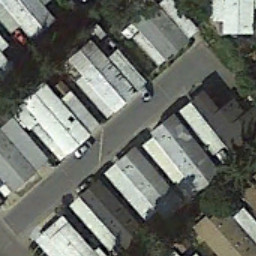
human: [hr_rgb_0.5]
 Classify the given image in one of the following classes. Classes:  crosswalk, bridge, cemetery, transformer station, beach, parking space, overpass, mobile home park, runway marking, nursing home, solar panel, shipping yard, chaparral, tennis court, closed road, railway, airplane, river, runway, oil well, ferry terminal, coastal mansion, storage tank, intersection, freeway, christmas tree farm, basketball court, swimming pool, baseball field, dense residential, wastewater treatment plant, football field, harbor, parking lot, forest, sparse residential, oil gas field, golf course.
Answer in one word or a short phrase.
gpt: mobile home park